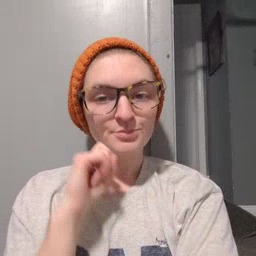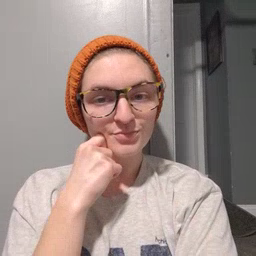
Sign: apple